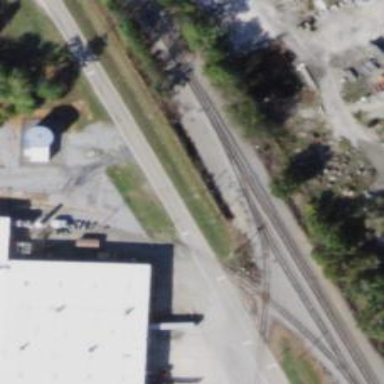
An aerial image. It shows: Railway spur junction.